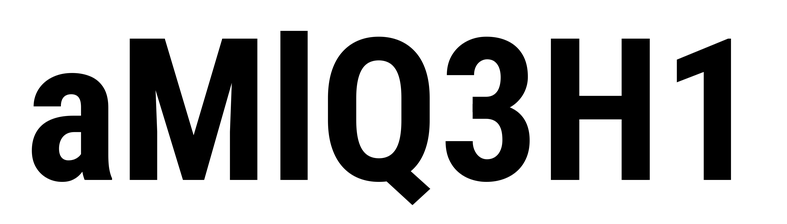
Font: Roboto_Condensed_Bold